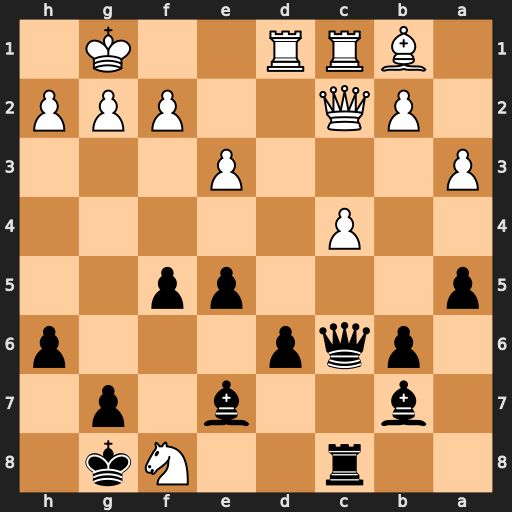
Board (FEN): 2r2Nk1/1b2b1p1/1pqp3p/p3pp2/2P5/P3P3/1PQ2PPP/1BRR2K1
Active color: b
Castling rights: -
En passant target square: -
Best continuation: Qxg2#